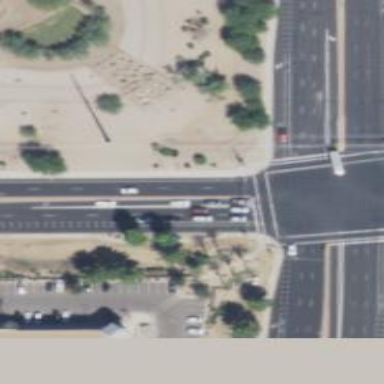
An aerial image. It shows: Solid stop line on the road marking.